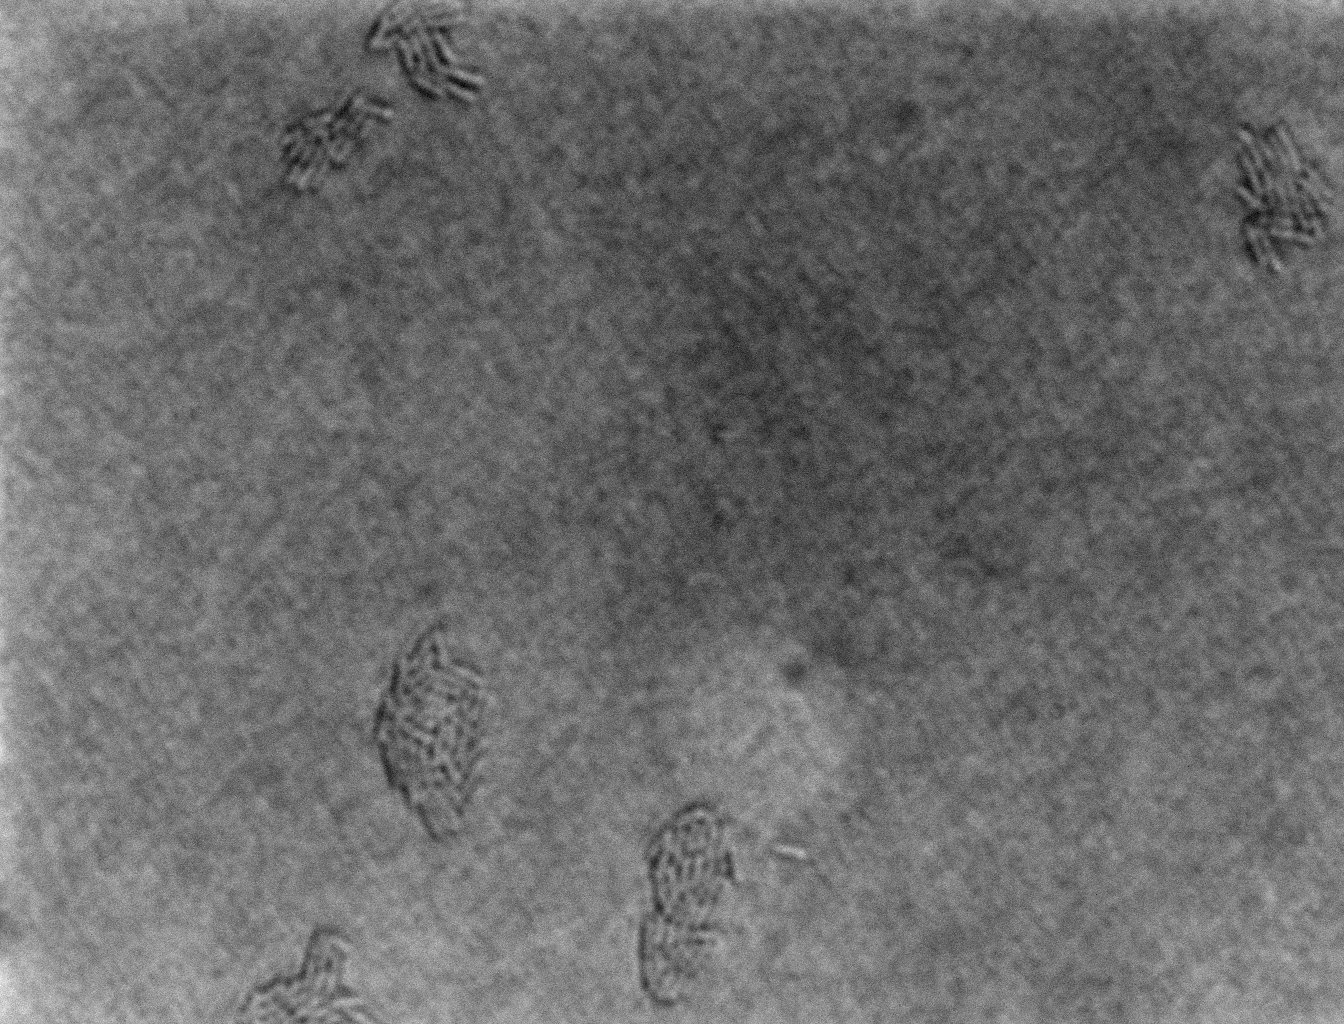
various_fewshot